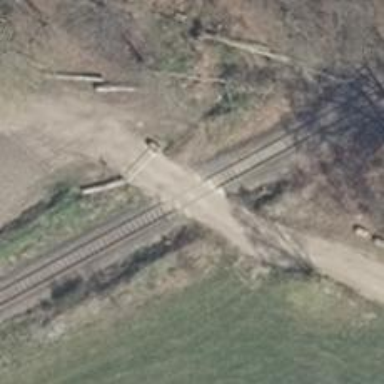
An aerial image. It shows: Uncontrolled level crossing with full barriers on the railway.